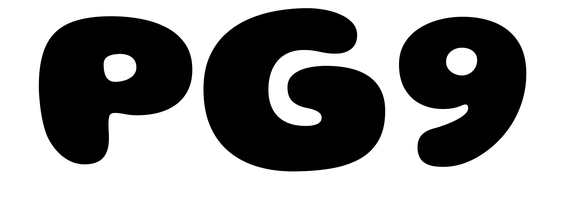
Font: Gluten_ExtraBold